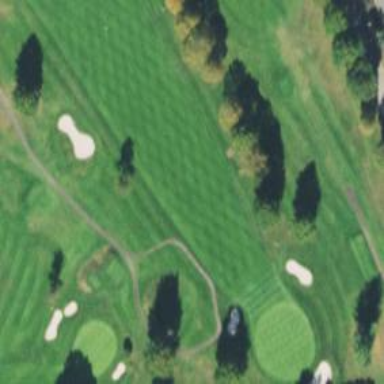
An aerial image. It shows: Path for golf carts.